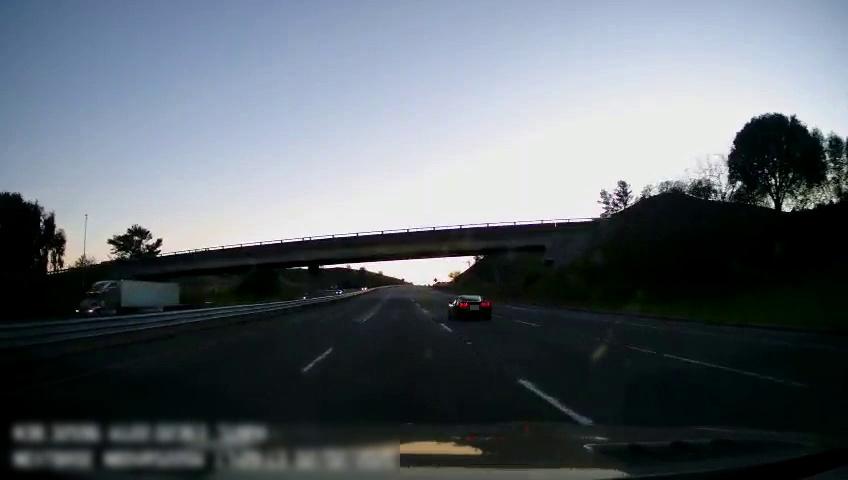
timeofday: Day
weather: Sunny
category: Drivable Space
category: Vehicles | Car
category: Vehicles | Truck
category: Lanes | Current Lane
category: Lanes | Current Lane
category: Lanes | Alternate Lane
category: Lanes | Alternate Lane
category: Lanes | Alternate Lane